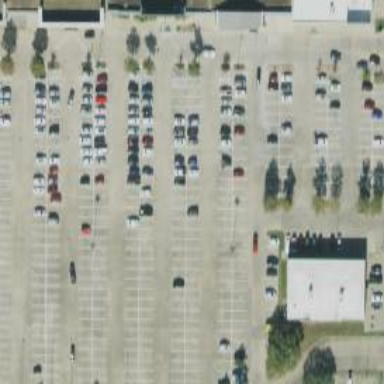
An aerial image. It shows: Parking space is available.